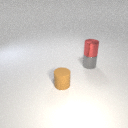
small gray metal cylinder to the right of small brown rubber cylinder